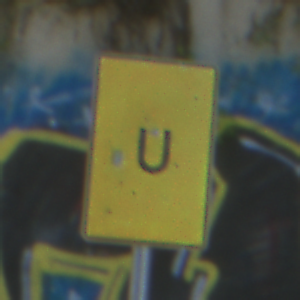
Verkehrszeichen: AnkuendigungOderFortsetzungUmleitungOhnePfeilsymbol
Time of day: Midday
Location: Outdoor (Urban)
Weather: Clear
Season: NotSpecified
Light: Natural